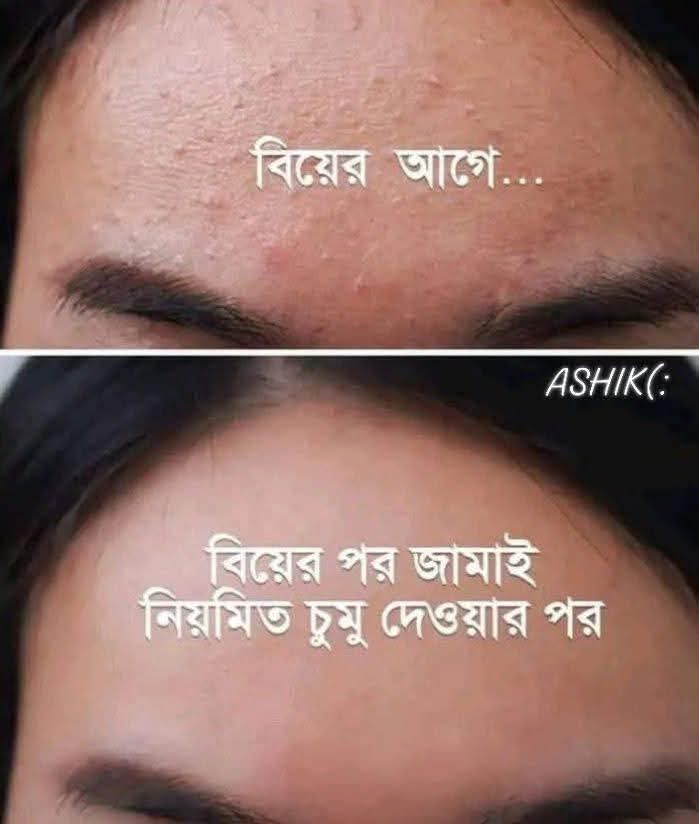
Text: বিয়ের আগে...
বিয়ের পর জামাই নিয়মিত চুমু দেওয়ার পর
Label: Non Hate